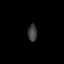
Tissue: lung
Cell type: Endothelial cells
Senescence score: 0.5627
Nuclear area (px): 147
Mean DAPI intensity: 64.109